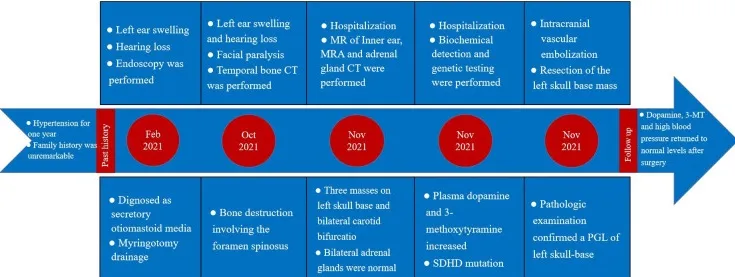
Case treatment process timeline.
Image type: chart (chart)